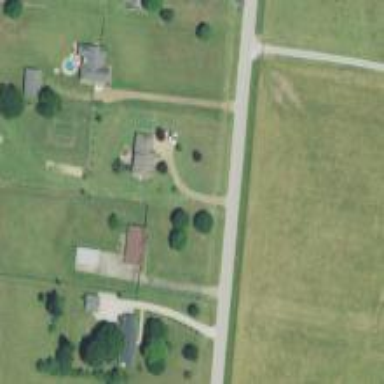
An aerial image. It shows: Driveway.